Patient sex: M
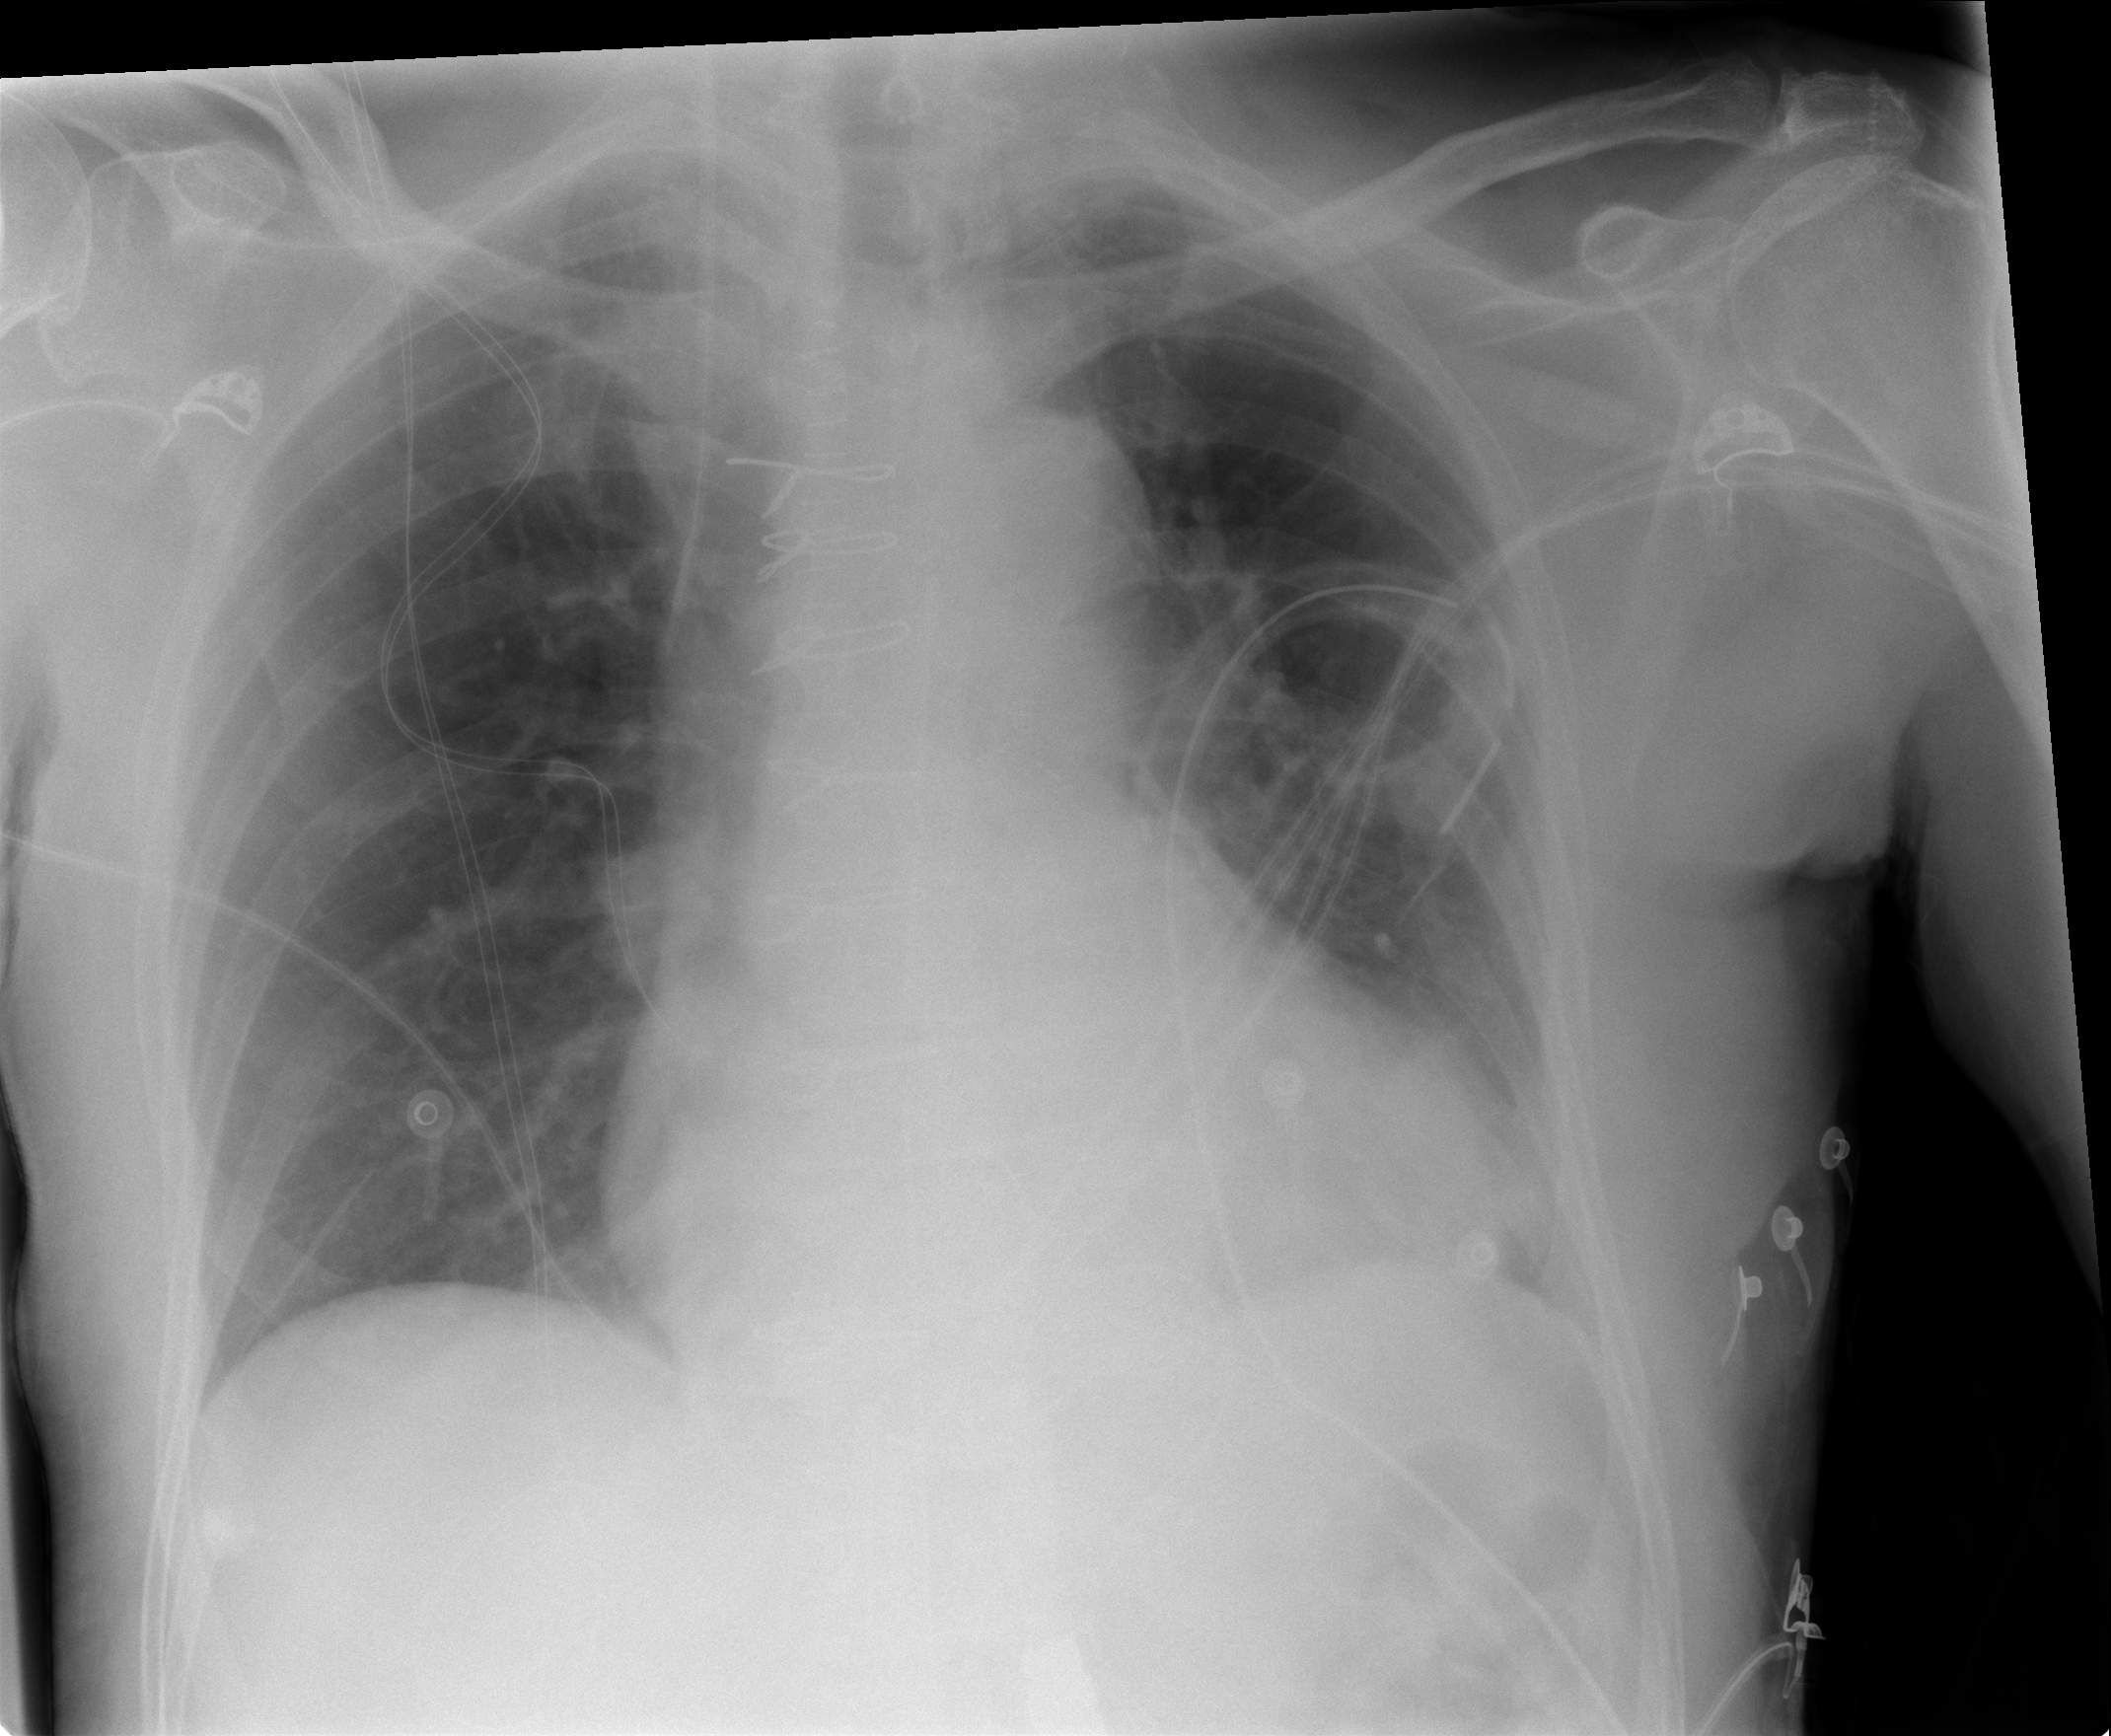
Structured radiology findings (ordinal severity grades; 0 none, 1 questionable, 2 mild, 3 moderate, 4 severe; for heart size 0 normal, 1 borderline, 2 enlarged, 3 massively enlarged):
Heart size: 1
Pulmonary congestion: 0
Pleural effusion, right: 0
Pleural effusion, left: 0
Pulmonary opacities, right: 0
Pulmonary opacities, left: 0
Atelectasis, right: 0
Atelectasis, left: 2